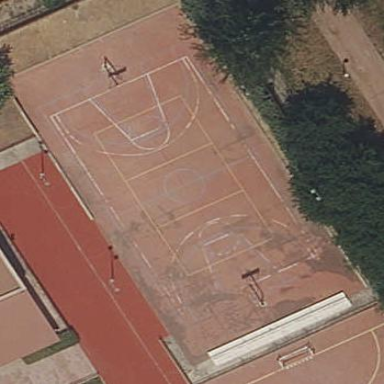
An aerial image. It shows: Basketball court on leisure land pitch.